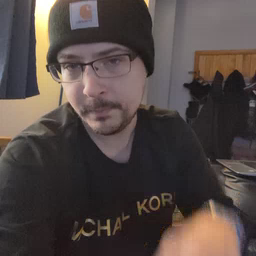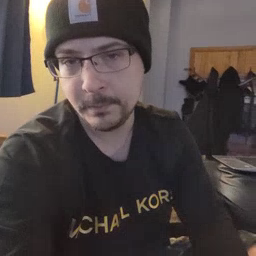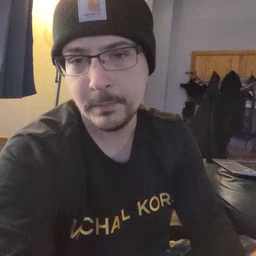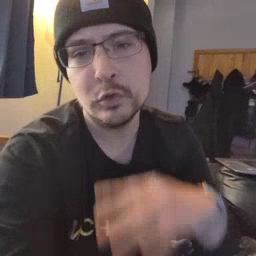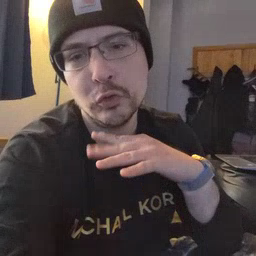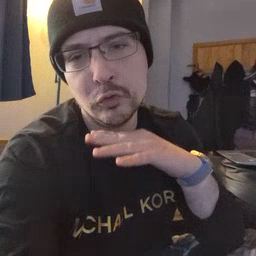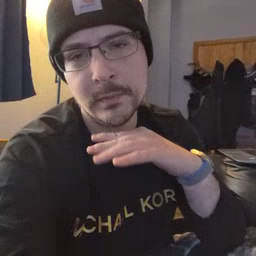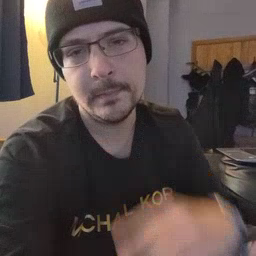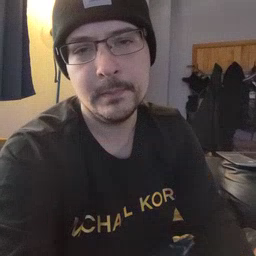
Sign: dirty